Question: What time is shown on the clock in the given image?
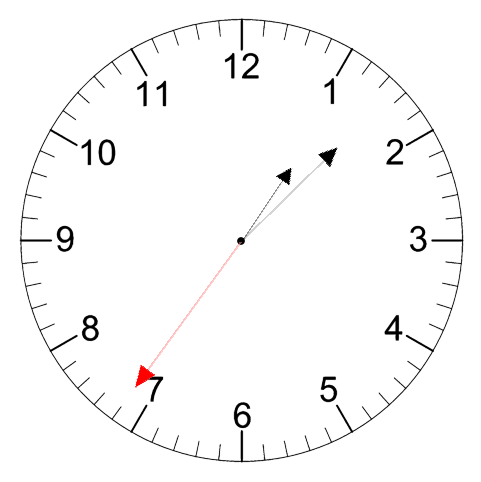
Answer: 01:07:36